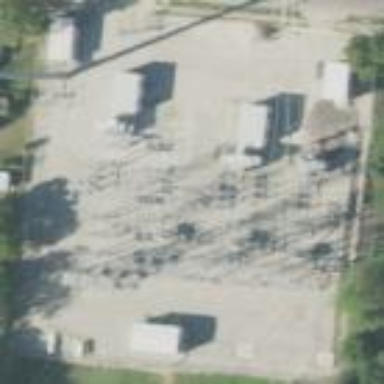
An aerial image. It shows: Distribution level power substation enclosed by fence.